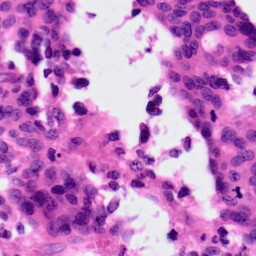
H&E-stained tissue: Ovarian